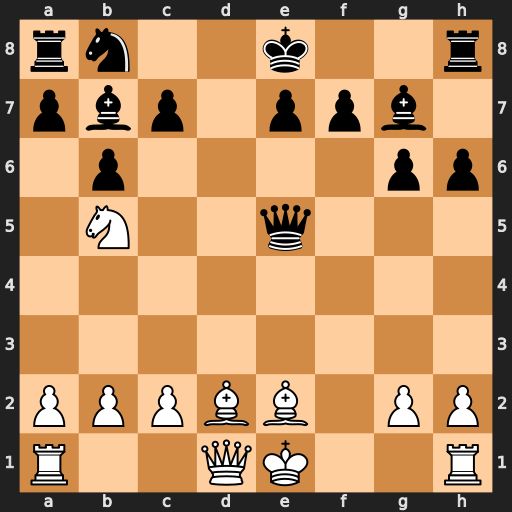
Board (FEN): rn2k2r/pbp1ppb1/1p4pp/1N2q3/8/8/PPPBB1PP/R2QK2R
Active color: w
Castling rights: KQkq
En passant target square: -
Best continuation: Bc3 Qf4 Bxg7